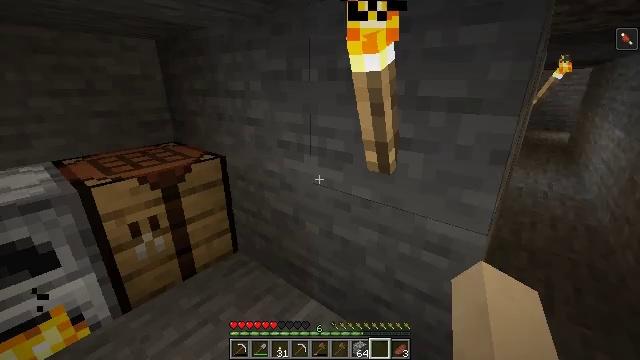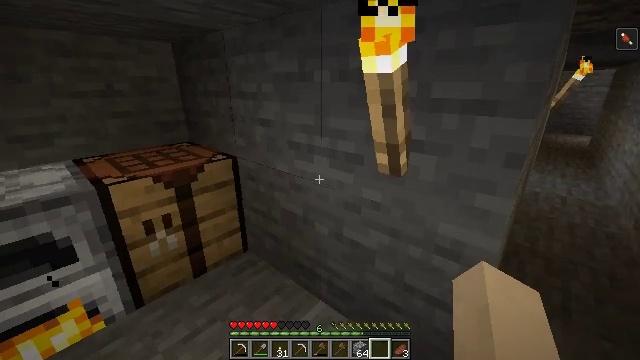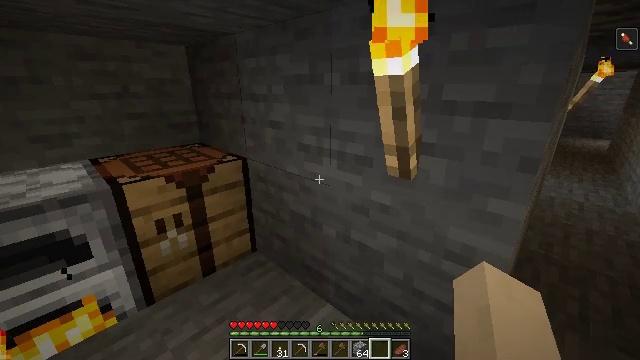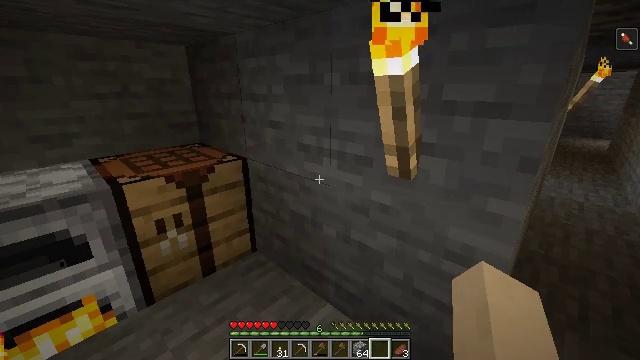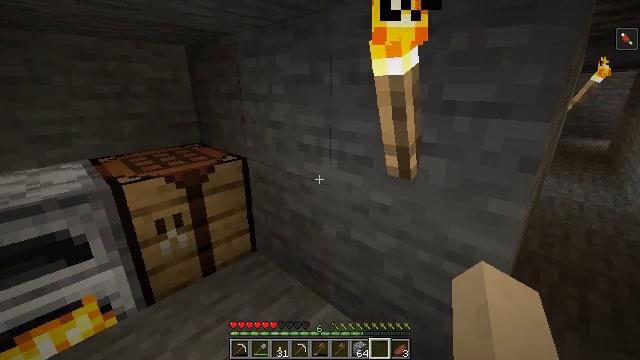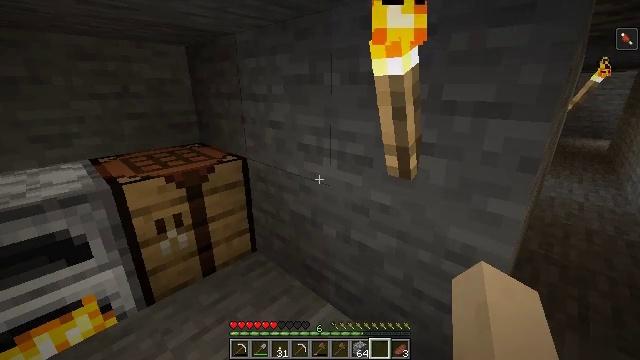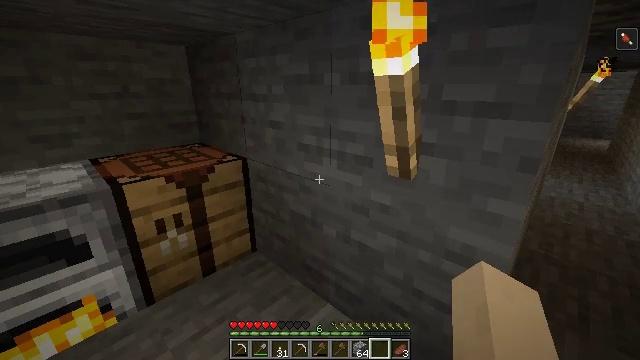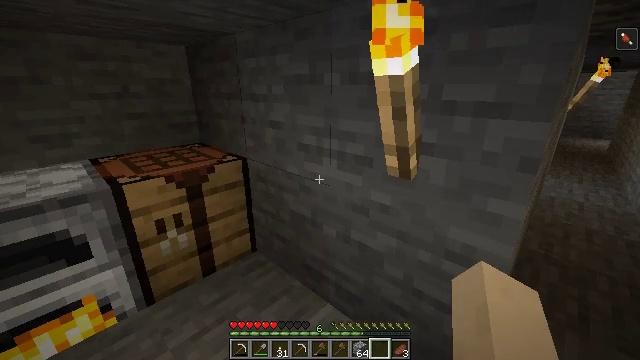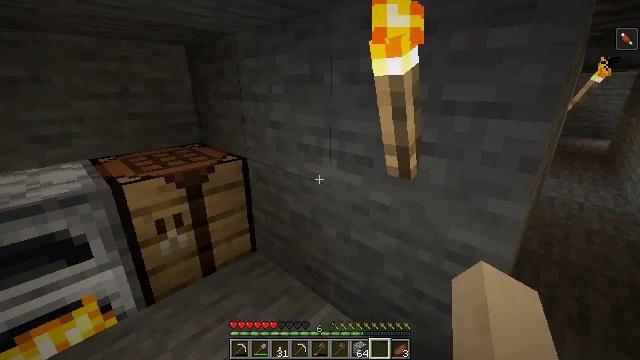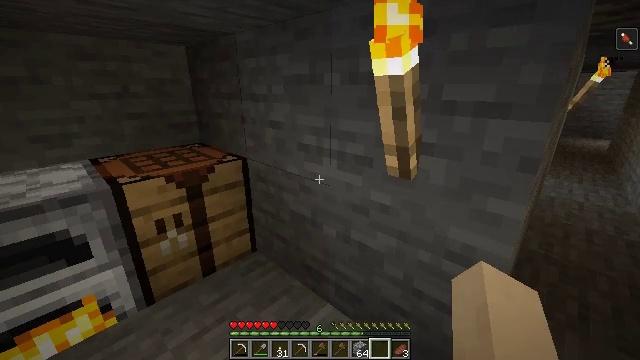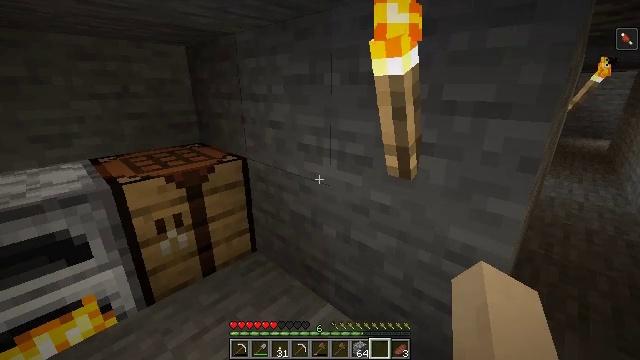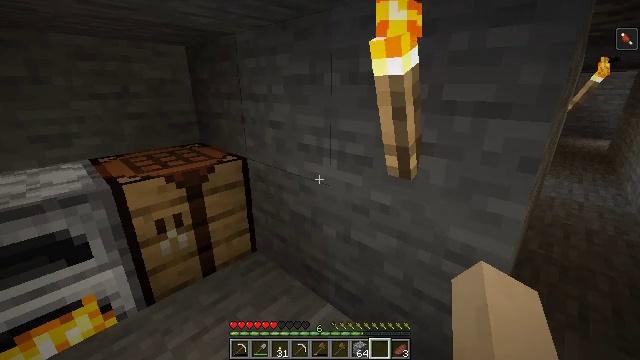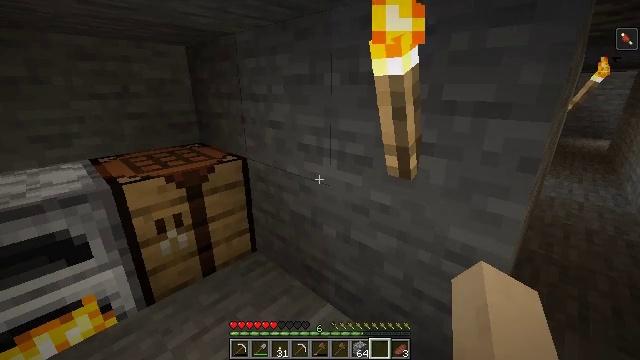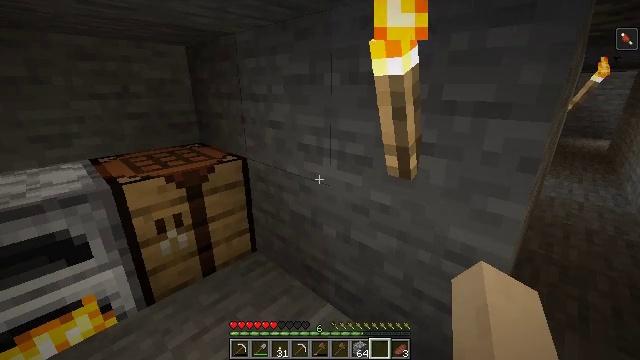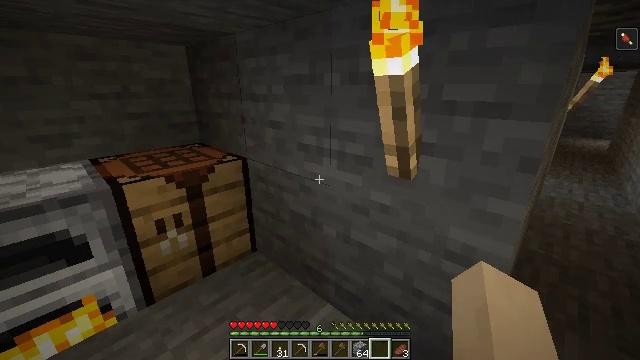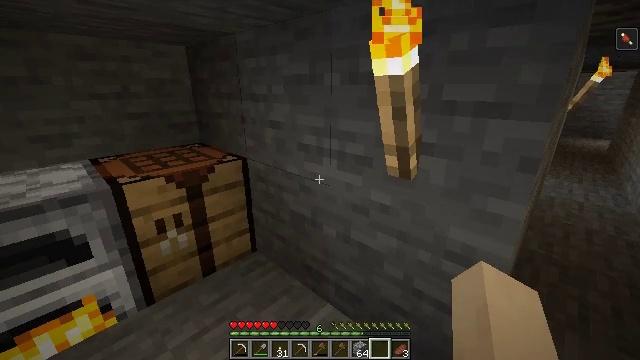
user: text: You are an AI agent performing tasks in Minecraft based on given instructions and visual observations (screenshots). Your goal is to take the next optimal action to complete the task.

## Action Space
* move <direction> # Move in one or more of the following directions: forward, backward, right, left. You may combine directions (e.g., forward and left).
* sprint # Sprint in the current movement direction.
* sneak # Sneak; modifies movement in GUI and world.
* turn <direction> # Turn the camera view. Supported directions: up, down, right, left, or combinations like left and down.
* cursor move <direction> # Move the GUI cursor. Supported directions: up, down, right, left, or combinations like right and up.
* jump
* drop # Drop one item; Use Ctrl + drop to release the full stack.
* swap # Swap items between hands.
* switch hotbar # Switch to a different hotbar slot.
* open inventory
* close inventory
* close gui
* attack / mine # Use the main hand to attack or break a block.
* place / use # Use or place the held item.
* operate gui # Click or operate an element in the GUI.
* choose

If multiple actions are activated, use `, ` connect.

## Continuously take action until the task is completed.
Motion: motion action
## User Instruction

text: Prepare cooked beef in the furnace.
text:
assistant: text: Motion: no_op
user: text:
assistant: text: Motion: turn left
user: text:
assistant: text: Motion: no_op
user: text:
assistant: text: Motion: no_op
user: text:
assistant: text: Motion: no_op
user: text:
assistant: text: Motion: no_op
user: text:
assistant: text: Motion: no_op
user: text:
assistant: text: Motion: no_op
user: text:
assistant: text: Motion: no_op
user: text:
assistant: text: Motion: no_op
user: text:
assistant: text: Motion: no_op
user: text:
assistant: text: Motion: no_op
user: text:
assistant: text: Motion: no_op
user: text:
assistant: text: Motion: no_op
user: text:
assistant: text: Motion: no_op
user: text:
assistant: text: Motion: no_op
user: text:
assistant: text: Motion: no_op
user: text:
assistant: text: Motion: no_op
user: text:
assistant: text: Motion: no_op
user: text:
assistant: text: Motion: no_op
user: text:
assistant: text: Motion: turn left and down
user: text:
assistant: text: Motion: turn left and down
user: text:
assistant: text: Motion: no_op
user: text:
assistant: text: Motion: no_op
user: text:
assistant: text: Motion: no_op
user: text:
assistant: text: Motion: no_op
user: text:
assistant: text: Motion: no_op
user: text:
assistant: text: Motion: turn left
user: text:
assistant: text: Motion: no_op
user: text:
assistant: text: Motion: no_op